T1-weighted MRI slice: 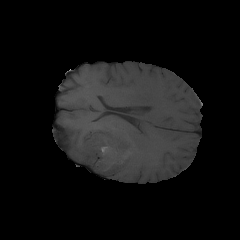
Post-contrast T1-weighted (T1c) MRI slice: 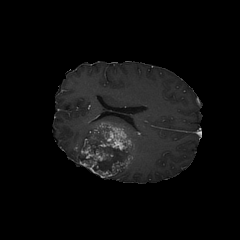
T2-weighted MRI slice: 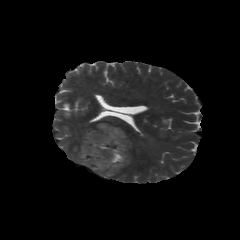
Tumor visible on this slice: yes